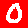
Digit: 0